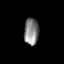
Tissue: lung
Cell type: Epithelial cells
Senescence score: 0.2436
Nuclear area (px): 379
Mean DAPI intensity: 133.602